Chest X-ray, PA view. Patient: 39 years old, sex F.
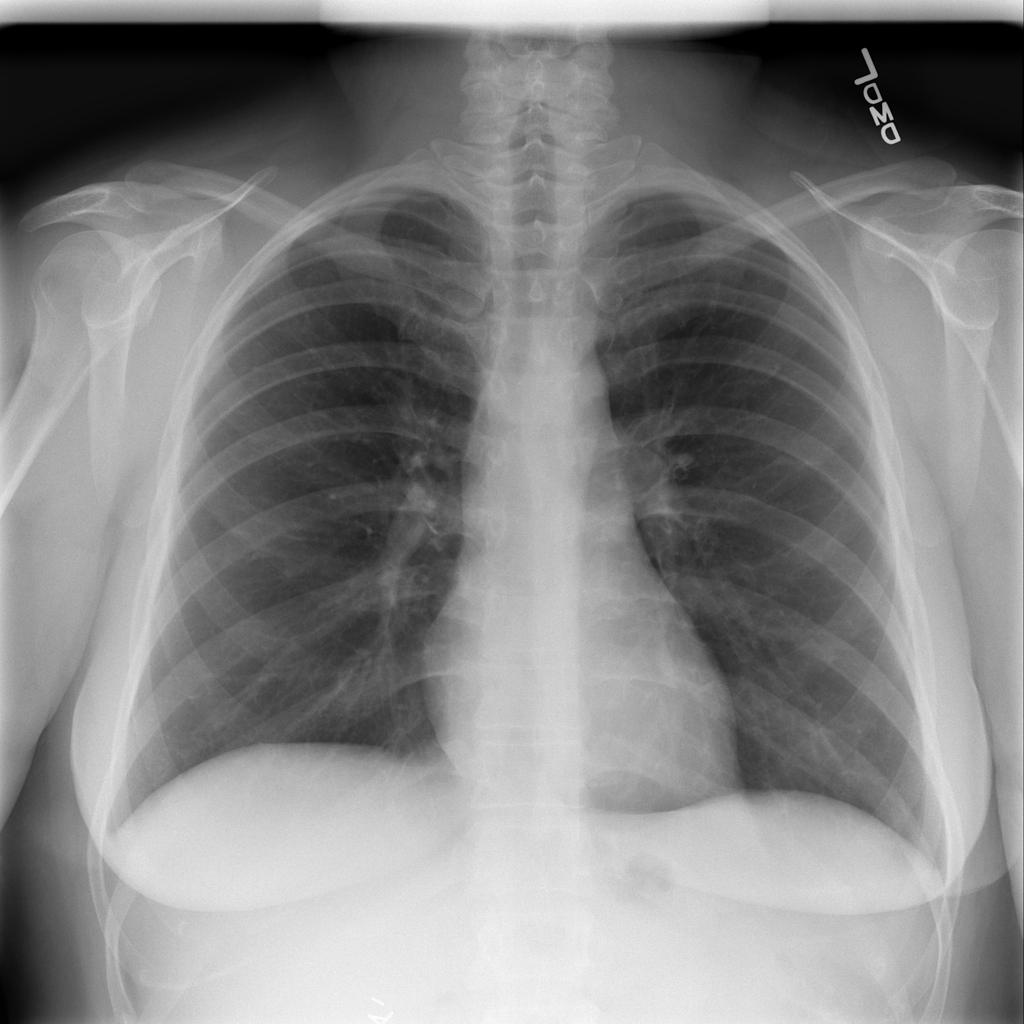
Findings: No Finding